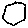
Label: hexagon